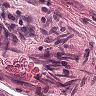
Metastatic tissue present: no